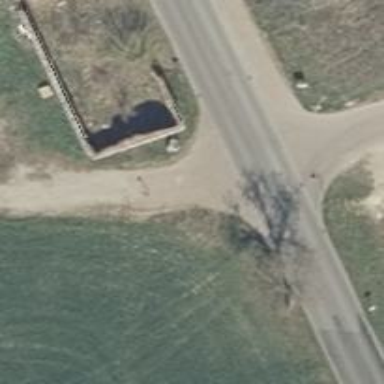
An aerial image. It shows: Road with "give way" sign.